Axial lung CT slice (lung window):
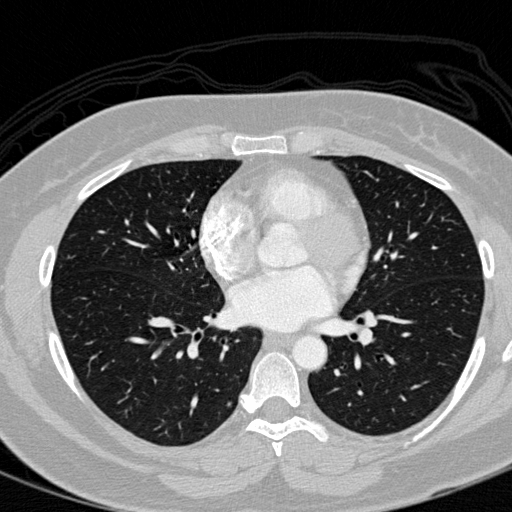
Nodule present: no